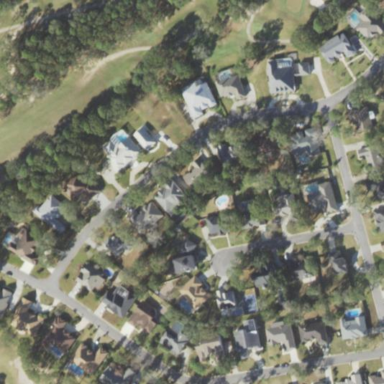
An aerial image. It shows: This residential area consists of single-family homes.